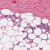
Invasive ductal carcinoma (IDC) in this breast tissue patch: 0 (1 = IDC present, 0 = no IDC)